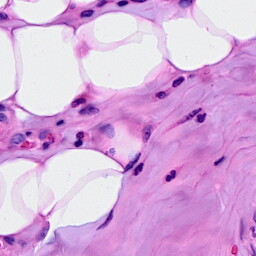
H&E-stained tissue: Breast